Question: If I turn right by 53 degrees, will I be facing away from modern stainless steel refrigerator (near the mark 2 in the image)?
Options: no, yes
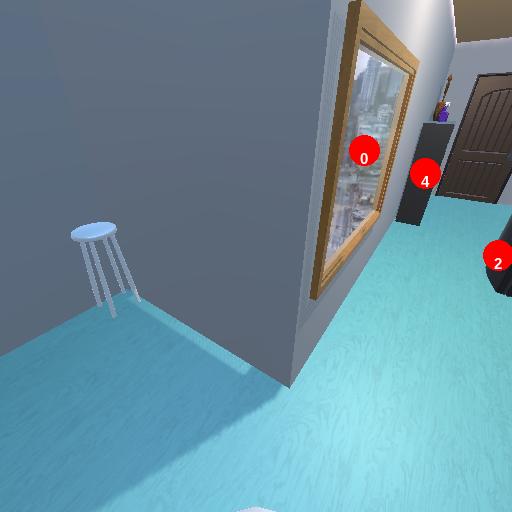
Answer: no